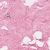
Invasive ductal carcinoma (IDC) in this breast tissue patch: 0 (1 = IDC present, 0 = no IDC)